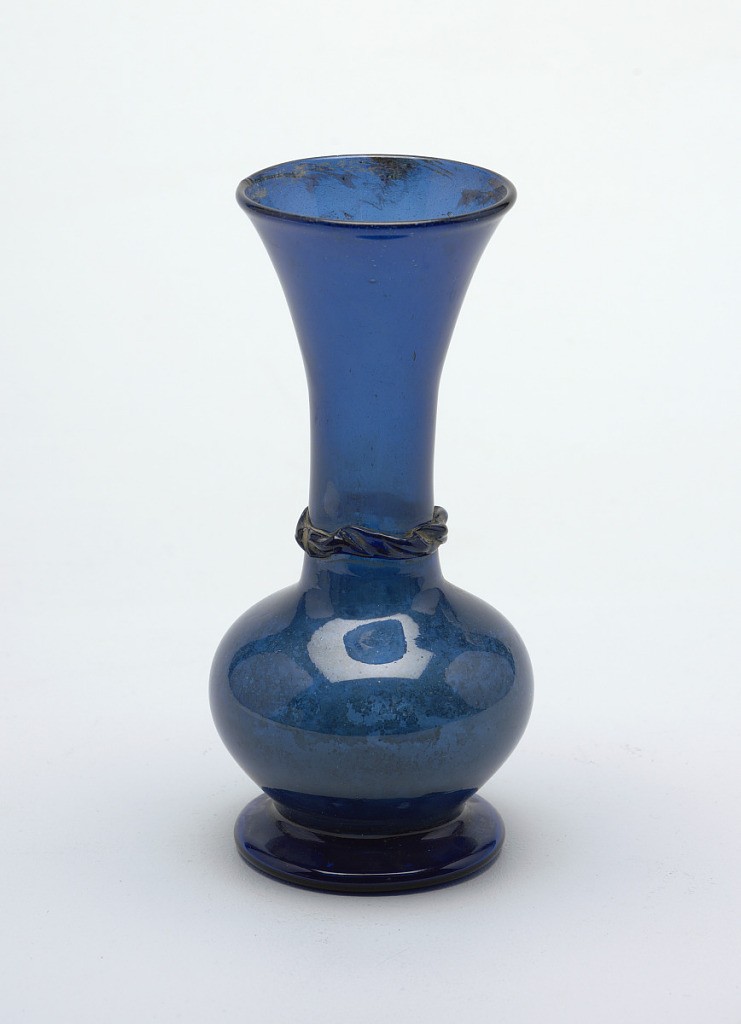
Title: Vase
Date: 17th–18th century
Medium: dark blue glass
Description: Cadet blue glass